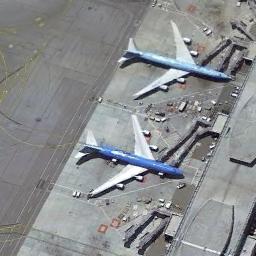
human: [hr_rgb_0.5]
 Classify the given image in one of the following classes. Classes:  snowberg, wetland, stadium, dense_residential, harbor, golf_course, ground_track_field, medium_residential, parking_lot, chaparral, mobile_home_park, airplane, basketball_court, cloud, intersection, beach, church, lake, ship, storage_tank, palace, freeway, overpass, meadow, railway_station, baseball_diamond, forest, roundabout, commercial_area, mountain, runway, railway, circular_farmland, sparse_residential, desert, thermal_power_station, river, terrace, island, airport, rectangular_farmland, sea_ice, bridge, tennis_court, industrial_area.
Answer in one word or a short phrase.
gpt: airplane